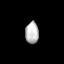
Tissue: lung
Cell type: Endothelial cells
Senescence score: 0.6236
Nuclear area (px): 281
Mean DAPI intensity: 187.363